Question: I have been following this tutorial which is really great to consume wb services from WSDL <URL>.
I have been trying to do a similar approach by generating a client web service in Eclipse using CXF and publishing the web service in Mule. My question is: if I configure for the client and mule application to have the same endpoint (for example: localhost:8082/ipsoap/test), how can I have the web service work the same way as with the tutorial.
Meaning if I test sending a request to mule from the client (in eclipse) I should receive the right response from mule. Thank you in advance for your time.
So in short:
1-I generated a client app in eclipse using the wsdl in the following link in the tutorial: <URL>
2- As a start in Mule, I added an http connector and a logger and changed the endpoint path in eclipse to the one I set on the HTTP connector on Mule. Thus, I can see that there is a payload when I am sending a request to Mule from the client in Eclipse.
3- I need to have an application, namely my client app in eclipse, consume a published service in Mule. Now I think this is achieved using the CXF component but I still fail to make it work. In fact, I wonder if this is one valid way of using Mule since I couldn't find any tutorial about what I am trying to achieve.
So here is how I test it:

I used the same endpoint I used in Mule and receive the following log:
'''
> INFO 2014-07-07 13:19:46,124
> [[soapservice].connector.http.mule.default.receiver.02]
> org.mule.api.processor.LoggerMessageProcessor: message transformation
> <soapenv:Envelope
> xmlns:soapenv="http://schemas.xmlsoap.org/soap/envelope/"
> xmlns:q0="http://ws.cdyne.com/"
> xmlns:xsd="http://www.w3.org/2001/XMLSchema"
> xmlns:xsi="http://www.w3.org/2001/XMLSchema-instance">
> <soapenv:Body>
> <q0:ResolveIP>
> <q0:ipAddress>173.194.36.39</q0:ipAddress>
> <q0:licenseKey/>
> </q0:ResolveIP> </soapenv:Body> </soapenv:Envelope>
>
> ERROR 2014-07-07 13:19:46,134
> [[soapservice].connector.http.mule.default.receiver.02]
> org.mule.exception.DefaultMessagingExceptionStrategy:
> ******************************************************************************** Message : wrong number of arguments. Failed to route
> event via endpoint: org.mule.module.cxf.CxfOutboundMessageProcessor.
> Message payload is of type: String Code :
> MULE_ERROR--2
> -------------------------------------------------------------------------------- Exception stack is:
> 1. wrong number of arguments (java.lang.IllegalArgumentException) sun.reflect.NativeMethodAccessorImpl:-2 (null)
> 2. wrong number of arguments. Failed to route event via endpoint: org.mule.module.cxf.CxfOutboundMessageProcessor. Message payload is of
> type: String (org.mule.api.transport.DispatchException)
> org.mule.module.cxf.CxfOutboundMessageProcessor:150
> (http://www.mulesoft.org/docs/site/current3/apidocs/org/mule/api/transport/DispatchException.html)
> -------------------------------------------------------------------------------- Root Exception stack trace: java.lang.IllegalArgumentException: wrong
> number of arguments at
> sun.reflect.NativeMethodAccessorImpl.invoke0(Native Method) at
> sun.reflect.NativeMethodAccessorImpl.invoke(Unknown Source) at
> sun.reflect.DelegatingMethodAccessorImpl.invoke(Unknown Source)
> + 3 more (set debug level logging or '-Dmule.verbose.exceptions=true' for everything)
'''
As you can see the soap request can be seen but it is not consumed at the level of the CXF component. Here is my mule code:
'''
<flow name="SoapService" doc:name="SoapService">
<http:inbound-endpoint exchange-pattern="request-response" host="localhost" port="8082" path="test/cap.asmx" doc:name="HTTP"/>
<byte-array-to-string-transformer doc:name="Byte Array to String"/>
<logger message="message transformation #[message.payload]" level="INFO" doc:name="Logger"/>
<flow-ref name="RequestResponse" doc:name="Flow Reference"/>
<logger level="INFO" doc:name="Logger" message="after posting #[message.payload]"/>
<mulexml:object-to-xml-transformer doc:name="Object to XML"/>
</flow>
<flow name="RequestResponse" doc:name="RequestResponse">
<cxf:jaxws-client operation="ResolveIP" clientClass="pck.IP2Geo" port="IP2GeoSoap" wsdlLocation="file:/C:/Users/12204-hajjam1/workspace/ipgo/src/ipgeo.wsdl" doc:name="soap 2"/>
<logger message="before posting #[message.payload]" level="INFO" doc:name="Logger"/>
<http:outbound-endpoint exchange-pattern="request-response" method="POST" address="http://localhost:10387/ip2geo/ip2geo.asmx" doc:name="HTTP"/>
</flow>
'''
Also if I add a set payload with the ip #[{'173.194.36.39',''}] (the second argument can be left empty) before the cxf component it returns a an empty element. Yet, the response should be something like this:
'''
<pck.IPInformation>
<city>Mountain View</city>
<stateProvince>CA</stateProvince>
<country>United States</country>
<organization/>
<latitude>37.4192</latitude>
<longitude>-<PHONE></longitude>
<areaCode>0</areaCode>
<timeZone/>
<hasDaylightSavings>false</hasDaylightSavings>
<certainty>90</certainty>
<regionName/>
<countryCode>US</countryCode>
</pck.IPInformation>
'''
Thus, my problem is with the consumption and retrieval of the response.
I apologize for the length but I have been struggling with this and haven't found a solution online. Thanks in advance.
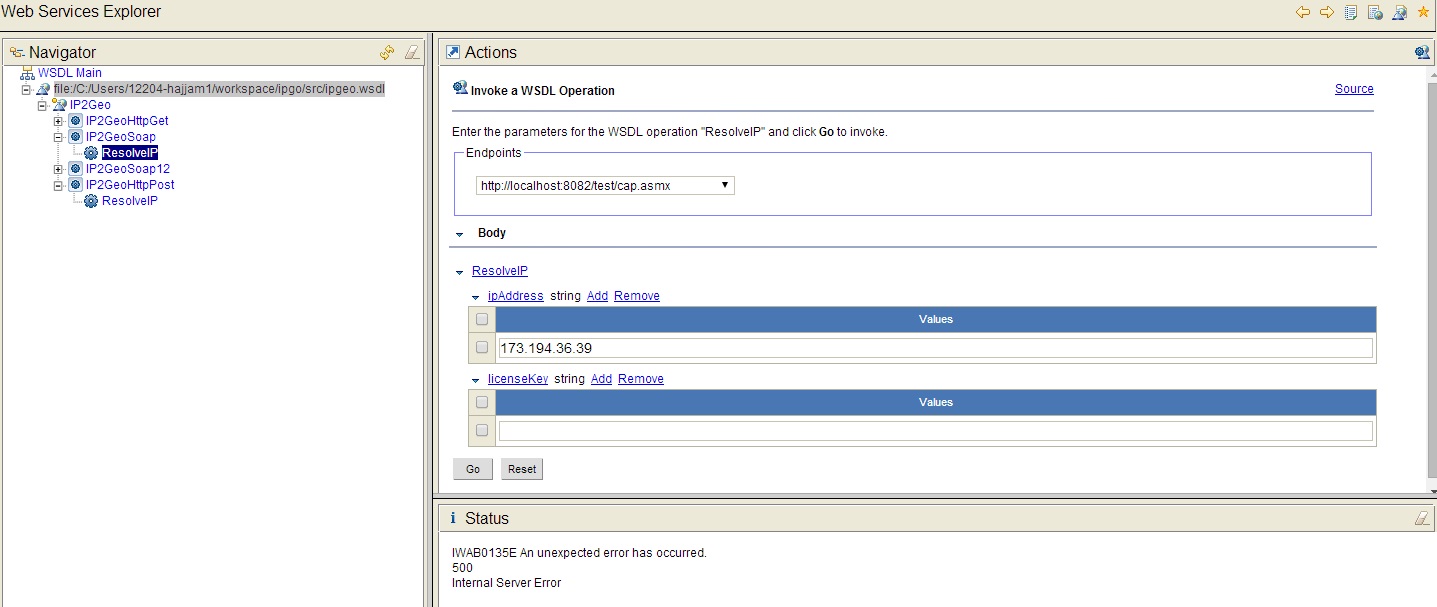
Answer: You should create an instance of the message class that as been generated for the 'ResolveIP' method from the WSDL and use it as the message payload before the 'cxf:jaxws-client' element.